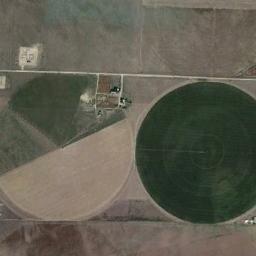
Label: circular_farmland